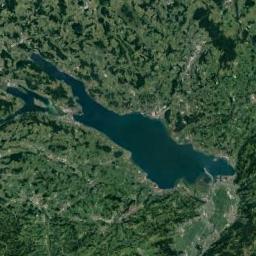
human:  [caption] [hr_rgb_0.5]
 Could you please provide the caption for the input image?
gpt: There are many trees around the lake .

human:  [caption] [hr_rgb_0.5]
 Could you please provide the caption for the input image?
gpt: The lake in the picture looks like a triangle .

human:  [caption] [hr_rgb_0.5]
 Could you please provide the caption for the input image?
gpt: An irregularly shaped pale blue lake surrounded by mountains with green vegetation .

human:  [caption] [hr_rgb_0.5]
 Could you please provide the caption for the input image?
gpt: Some lakes of different sizes lie in a mountainous area covered with vegetation and the water is blue .

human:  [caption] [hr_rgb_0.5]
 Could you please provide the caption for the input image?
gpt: There are many lakes and green meadows .